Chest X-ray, AP view. Patient: 22 years old, sex M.
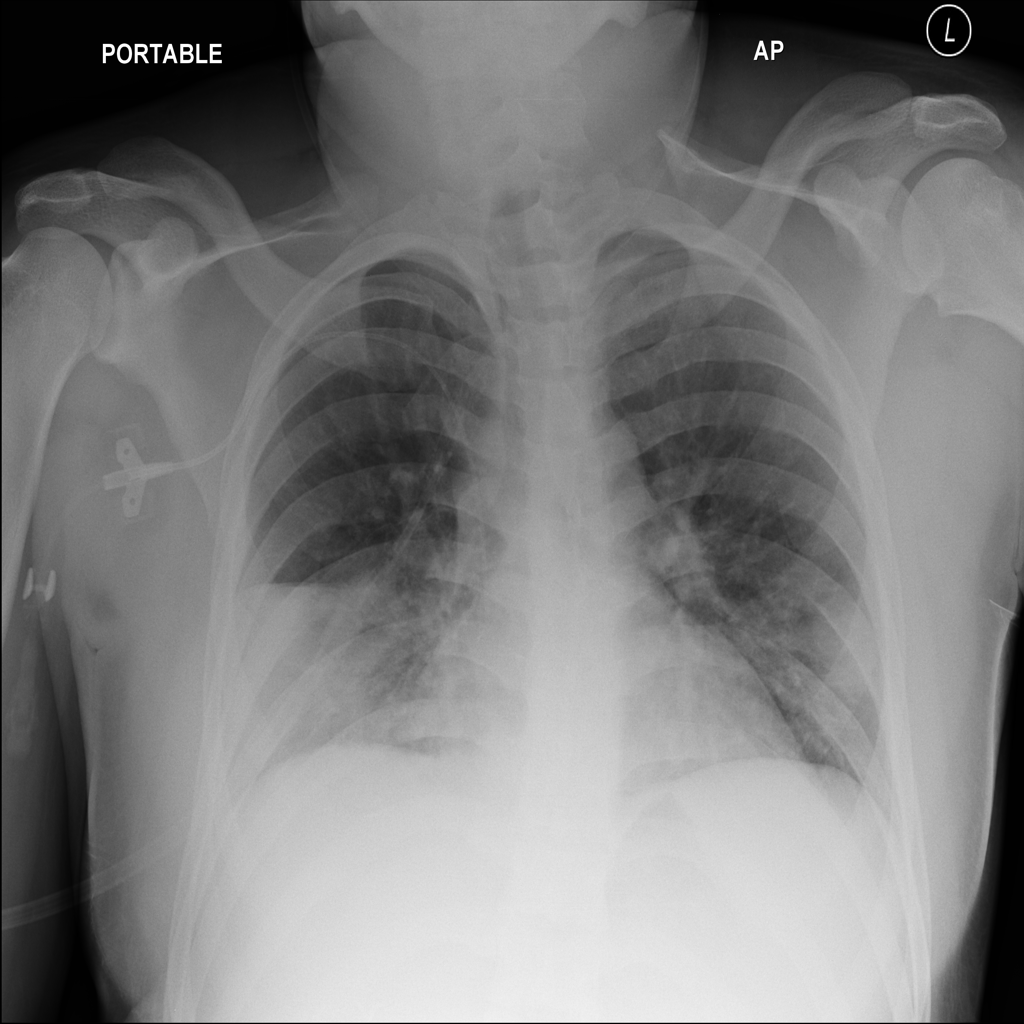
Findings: Consolidation, Infiltration, Mass, Nodule